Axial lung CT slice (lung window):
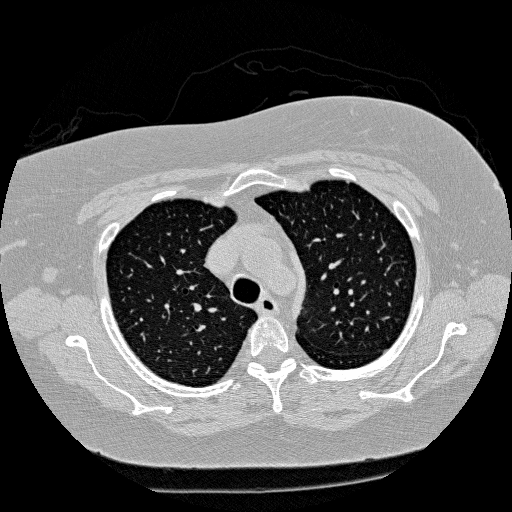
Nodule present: no